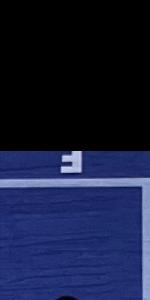
Label: Empty